Question: Is there any way of avoiding this unusual behavior in Highcharts?
It happens when we the chart with negative values on pie (donut) charts. Not on load.

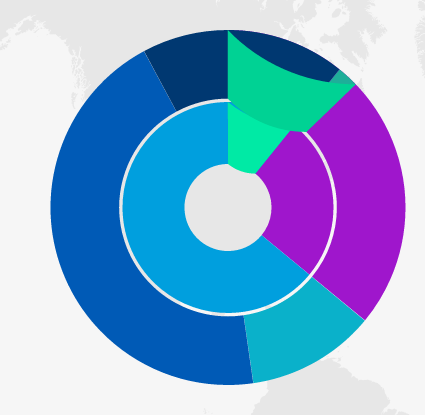
Answer: According to the <URL> this should be fixed in the newest master branch.